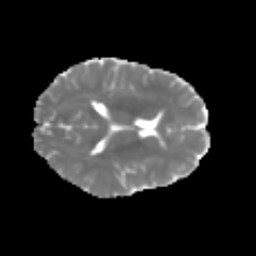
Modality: MD
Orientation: axial
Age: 20
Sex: female
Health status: healthy